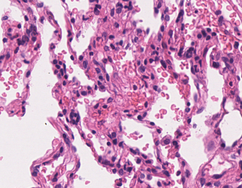
Tumor epithelial tissue: no
Tumor-associated stroma tissue: no
Normal tissue: yes